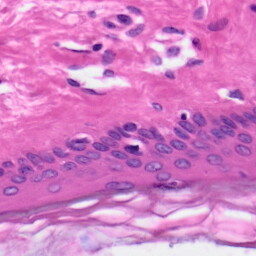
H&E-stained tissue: Skin